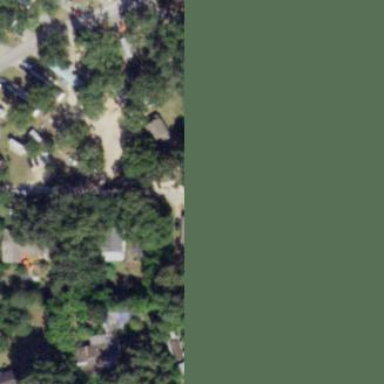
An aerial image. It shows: Residential area designated as trailer park.